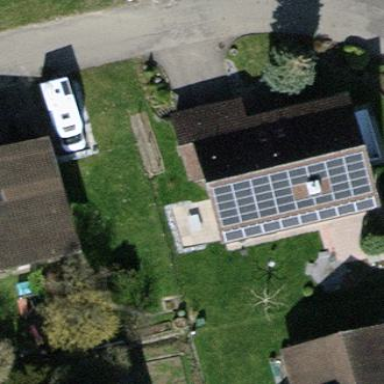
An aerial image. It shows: Detached building with gabled roof.